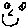
Label: smiley face